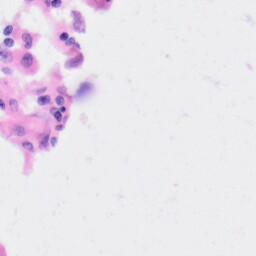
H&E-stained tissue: Kidney